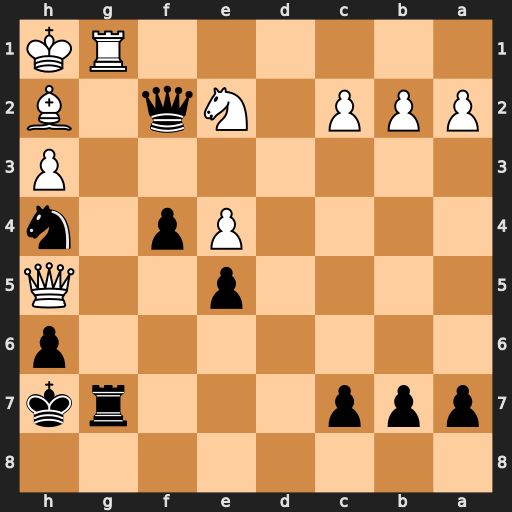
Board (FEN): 8/ppp3rk/7p/4p2Q/4Pp1n/7P/PPP1Nq1B/6RK
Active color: b
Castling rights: -
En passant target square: -
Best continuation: Rxg1+ Bxg1 Qg2#